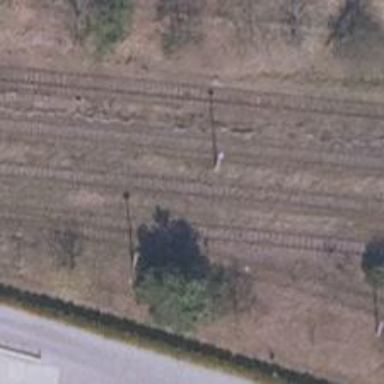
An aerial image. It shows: Railway switch.